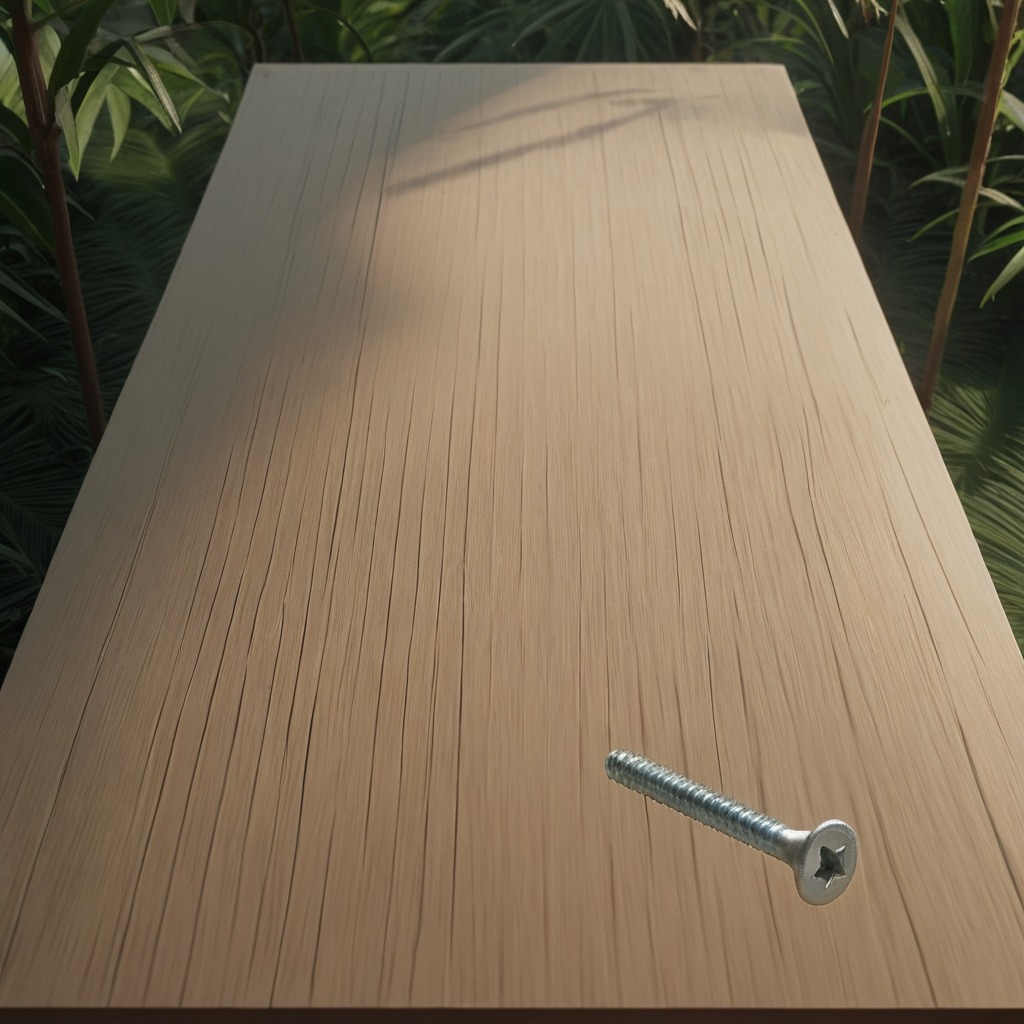
A metal screw is lying on the wooden table.